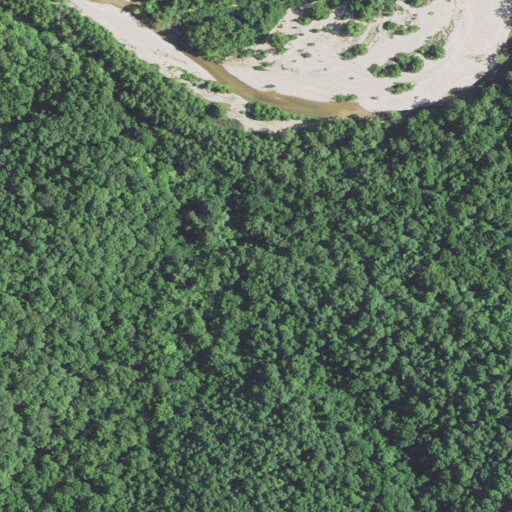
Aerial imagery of valley in Missouri named Fishtrap Hollow containing deciduous forest, barren land, and grassland